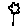
Label: flower